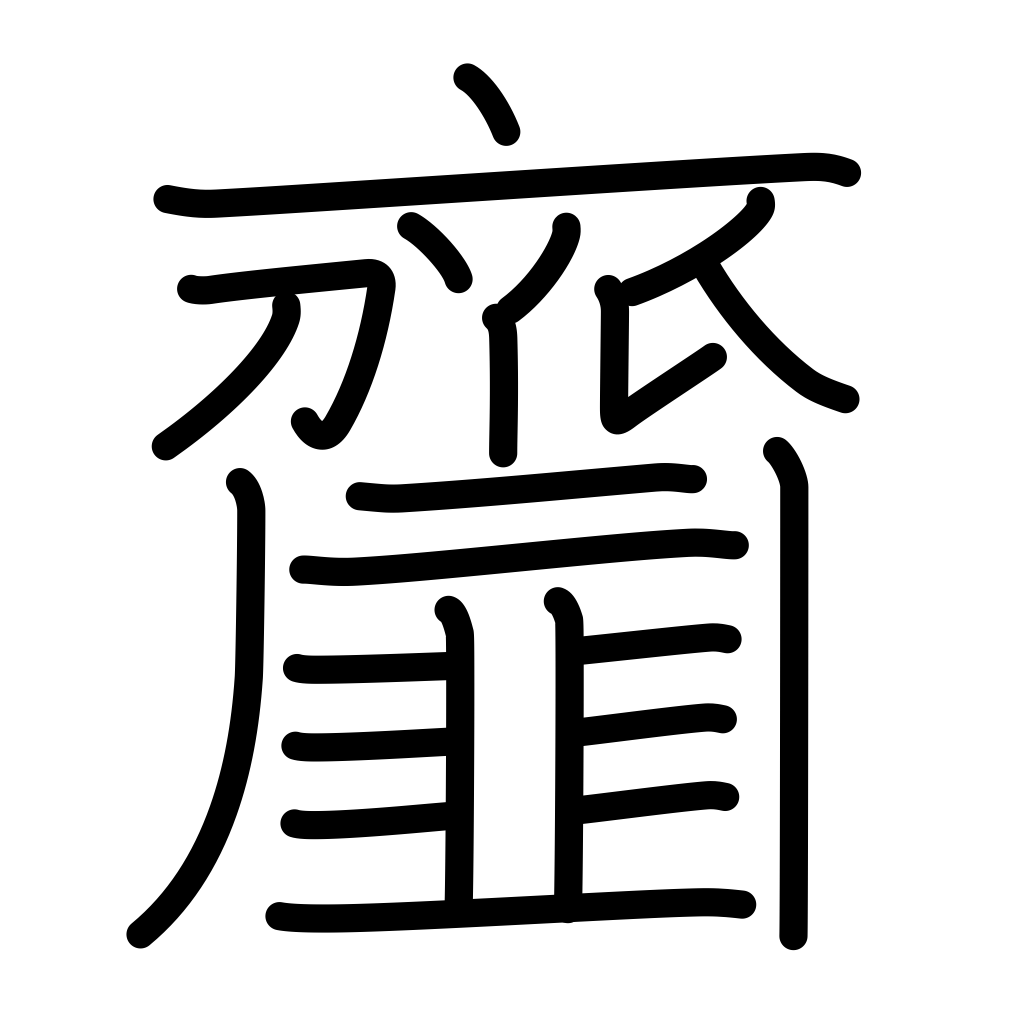
Meaning: dishes seasoned with vinegar or miso